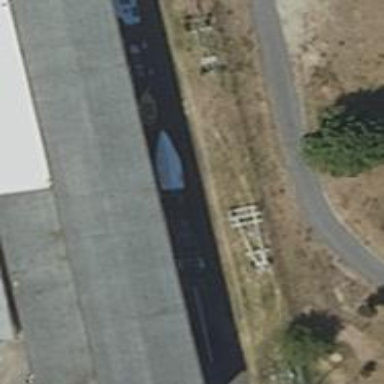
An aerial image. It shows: Warehouse.